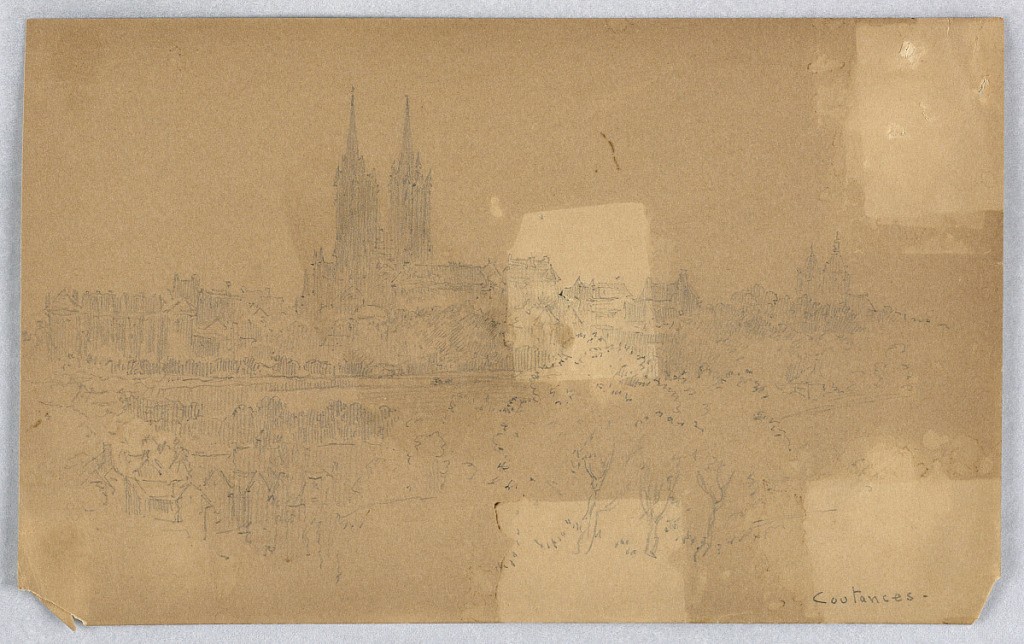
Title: Coutances
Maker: Francis Augustus Lathrop, American, 1849–1909
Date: ca. 1892
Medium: Graphite on brown paper
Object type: Drawing
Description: Cathedral center, surrouded by trees and houses. Rooftops in foreground.